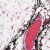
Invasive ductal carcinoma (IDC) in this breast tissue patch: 0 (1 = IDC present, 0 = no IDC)